Question: I have the following code that automates a slideshow between the different slides as shown in the picture.
This is now producing a fadeIn whenever I click on the numbers shown on the pic, but I'd like to automate the transition betweeh 1 to 5 and when on 5 return to 1 again on a timed maner.
The screenshot is:

'''
<script type="text/javascript" src="http://ajax.googleapis.com/ajax/libs/jquery/1.4.2/jquery.min.js"></script>
<script type="text/JavaScript">
$(document).ready(function (){
$('#button a').click(function(){
var integer = $(this).attr('rel');
$('#myslide .cover').css({left:-960*(parseInt(integer)-1)}).hide().fadeIn();
$('#button a').each(function(){
$(this).removeClass('active');
if($(this).hasClass('button'+integer)){
$(this).addClass('active')}
});
});
});
</script>
'''
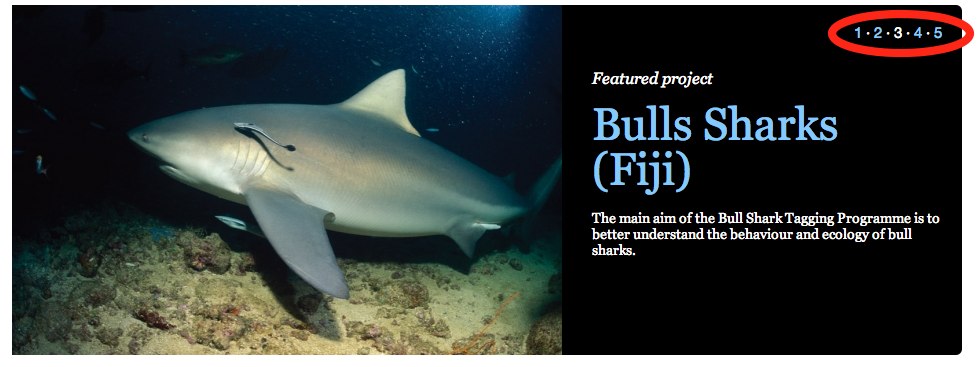
Answer: The following assumes you will remove the number buttons, and that your slides are numbered 1 to 5.
'''
<script type="text/javascript" src="http://ajax.googleapis.com/ajax/libs/jquery/1.4.2/jquery.min.js"></script>
<script type="text/JavaScript">
$(document).ready(function (){
function showSlide(integer) {
$('#myslide .cover').css({left:-960*(integer-1)}).hide().fadeIn();
$('#button a').each(function(){
$(this).removeClass('active');
if($(this).hasClass('button'+integer)){
$(this).addClass('active')}
});
setTimeout(function() {showSlide((integer % 5) + 1);}, 5000);
}
showSlide(1);
});
</script>
'''